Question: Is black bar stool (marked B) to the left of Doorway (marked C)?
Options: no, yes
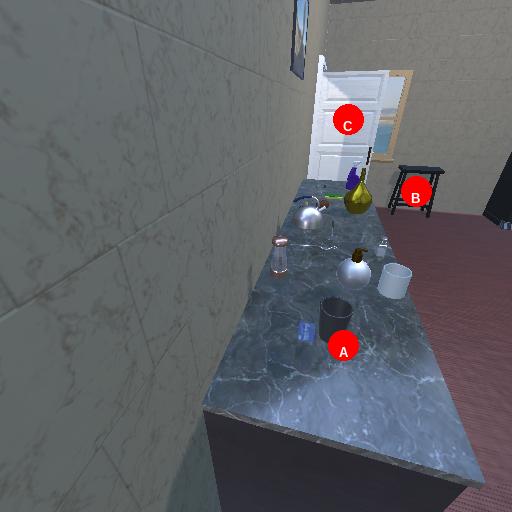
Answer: no